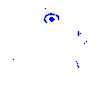
Particle: pion